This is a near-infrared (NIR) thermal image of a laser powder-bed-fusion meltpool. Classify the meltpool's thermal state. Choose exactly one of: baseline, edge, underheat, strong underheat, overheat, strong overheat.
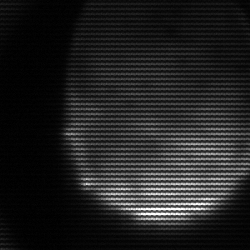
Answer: edge